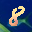
Label: 8